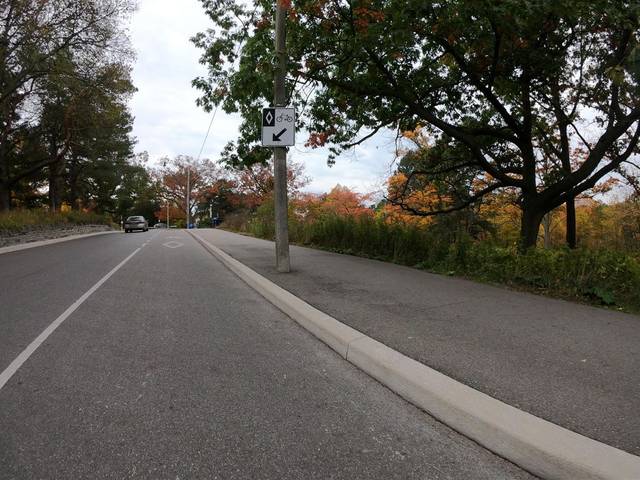
Region: Canada
Coordinates: 43.646, -79.467